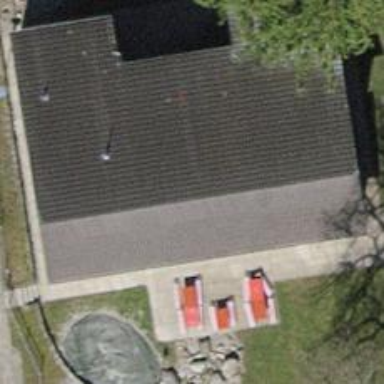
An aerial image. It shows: Kindergarten.